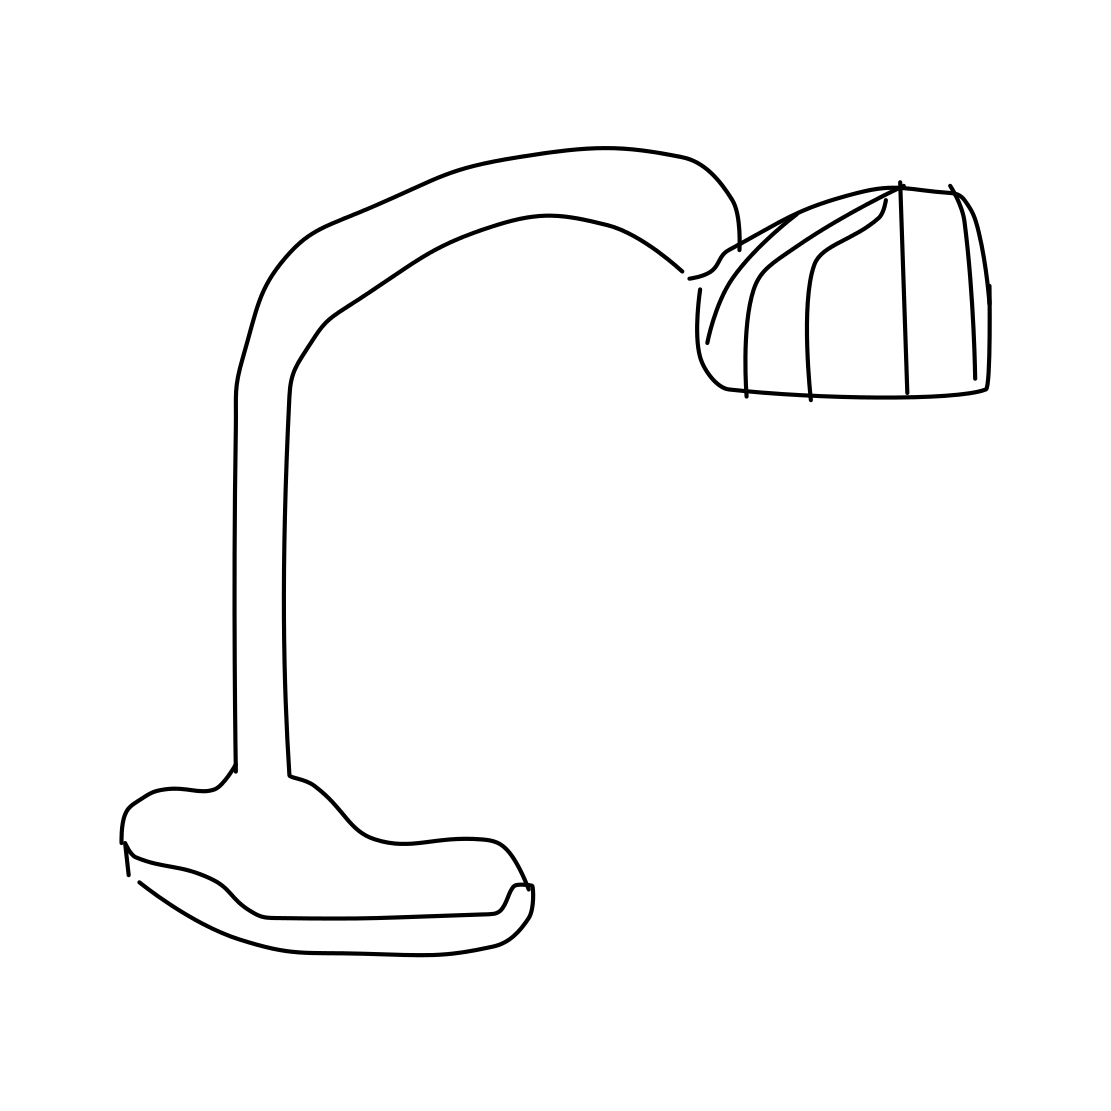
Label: tablelamp